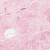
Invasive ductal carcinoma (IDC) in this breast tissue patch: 0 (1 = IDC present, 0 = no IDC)